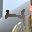
Label: 4